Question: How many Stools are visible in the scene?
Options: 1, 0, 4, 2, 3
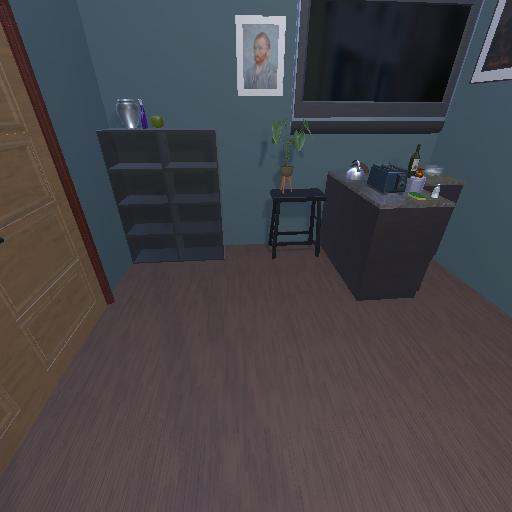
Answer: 1